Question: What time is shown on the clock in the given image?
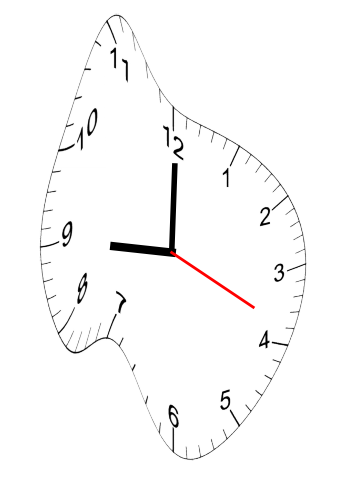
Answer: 09:00:19